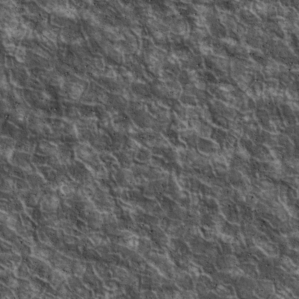
Label: non_frost